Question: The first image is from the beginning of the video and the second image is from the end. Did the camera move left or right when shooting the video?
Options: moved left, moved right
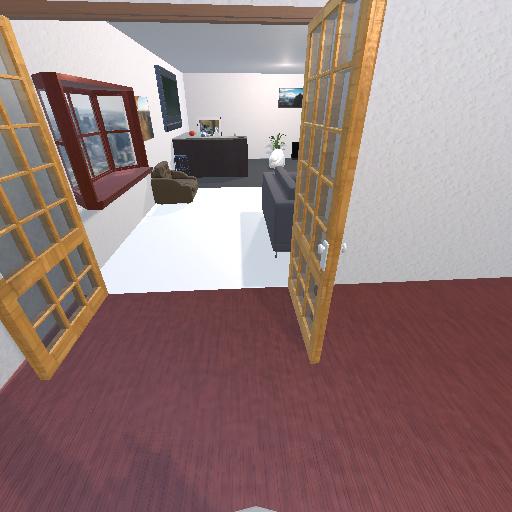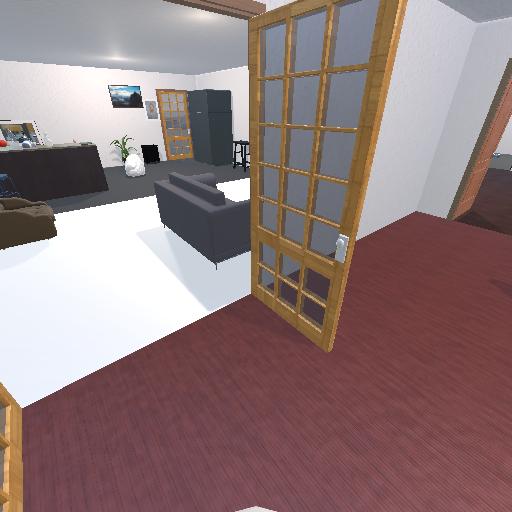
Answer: moved left